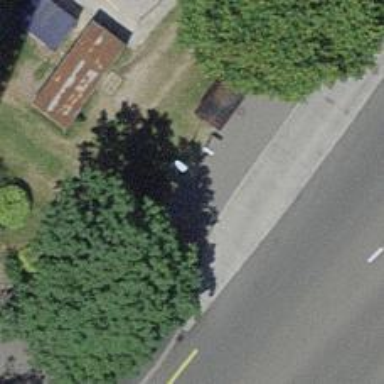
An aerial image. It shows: Asphalt sidewalk.